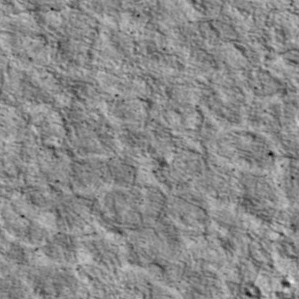
Label: non_frost